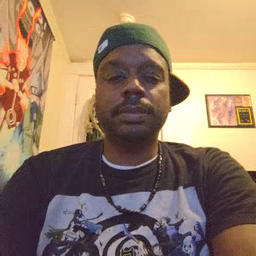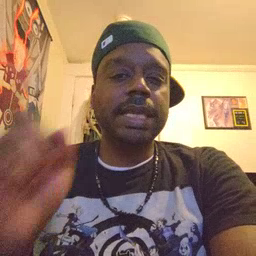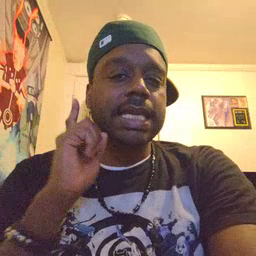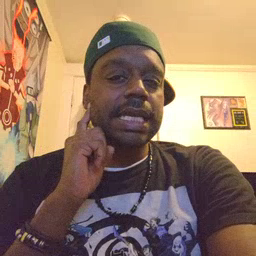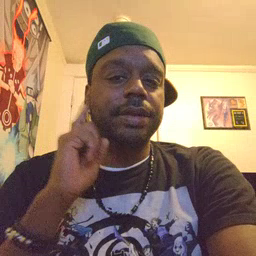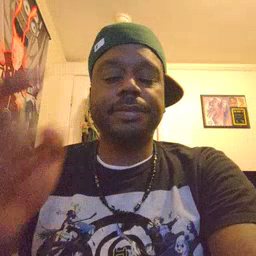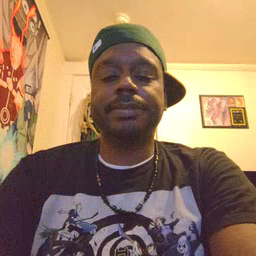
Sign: hear